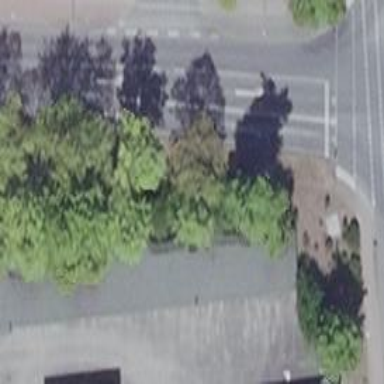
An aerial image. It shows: Row of deciduous broadleaved trees.